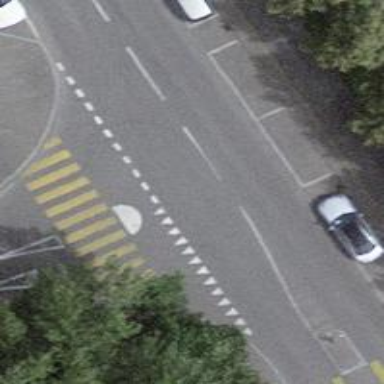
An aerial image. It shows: Road with "give way" sign.